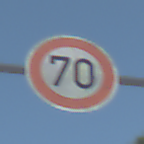
Verkehrszeichen: Geschwindigkeit70
Umgebung: Outdoor, Suburban
Tageszeit: MorningAfternoon
Wetter: Clear
Licht: Natural
Jahreszeit: NotSpecified
Kontrast: HighContrast